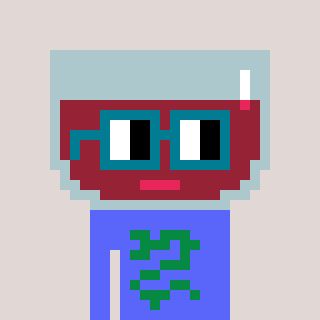
a pixel art character with square dark green glasses, a wine-shaped head and a purple-colored body on a warm background